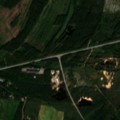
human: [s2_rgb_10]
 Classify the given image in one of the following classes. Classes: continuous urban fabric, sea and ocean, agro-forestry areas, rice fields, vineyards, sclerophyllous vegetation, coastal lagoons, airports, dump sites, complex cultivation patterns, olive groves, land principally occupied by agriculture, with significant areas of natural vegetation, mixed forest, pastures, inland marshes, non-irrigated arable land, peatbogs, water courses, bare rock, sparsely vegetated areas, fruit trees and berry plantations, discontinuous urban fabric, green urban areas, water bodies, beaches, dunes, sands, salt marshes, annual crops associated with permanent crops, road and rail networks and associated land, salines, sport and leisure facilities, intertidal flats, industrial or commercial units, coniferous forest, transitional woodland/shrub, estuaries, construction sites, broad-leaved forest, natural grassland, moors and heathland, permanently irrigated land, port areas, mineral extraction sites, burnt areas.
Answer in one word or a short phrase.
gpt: non-irrigated arable land, land principally occupied by agriculture, with significant areas of natural vegetation, coniferous forest, mixed forest, transitional woodland/shrub